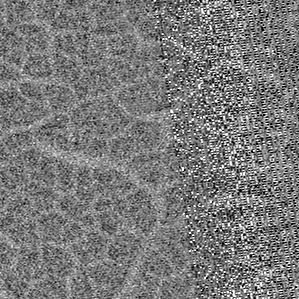
Label: frost